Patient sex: F
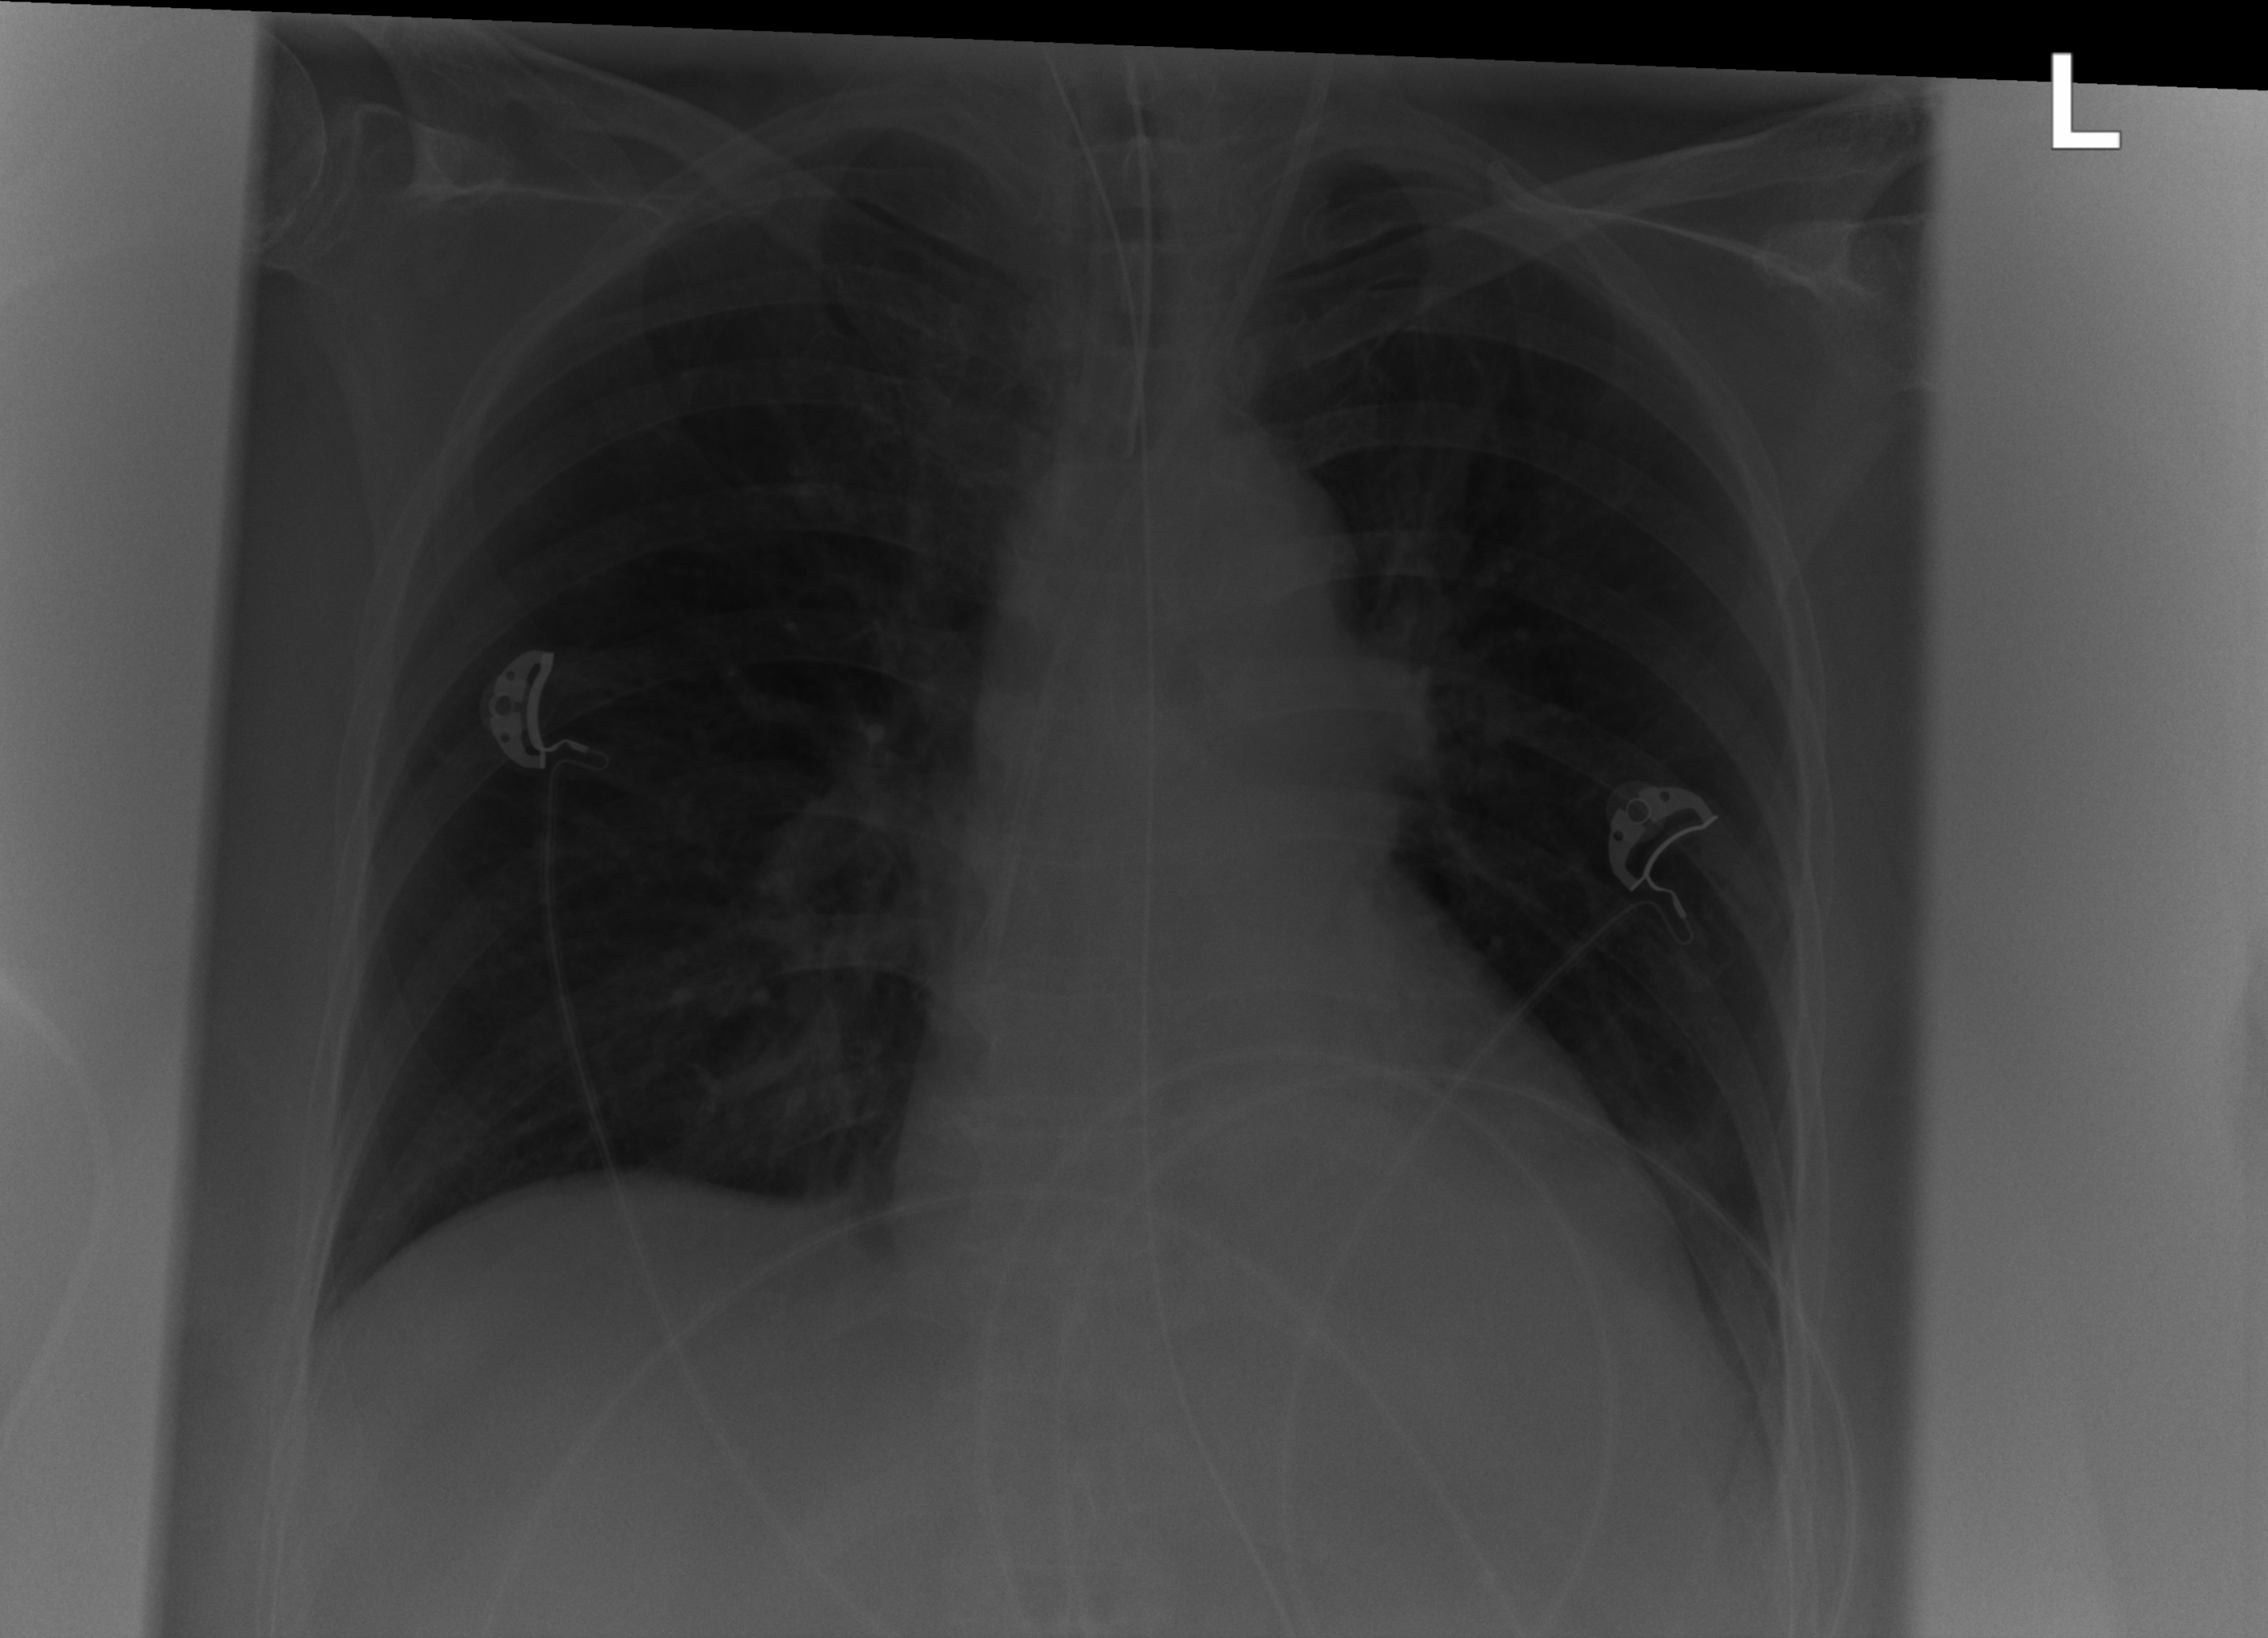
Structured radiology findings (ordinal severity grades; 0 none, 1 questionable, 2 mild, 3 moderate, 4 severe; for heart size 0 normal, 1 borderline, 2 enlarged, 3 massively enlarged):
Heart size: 0
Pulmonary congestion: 0
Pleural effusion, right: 0
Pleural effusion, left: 0
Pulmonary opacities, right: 0
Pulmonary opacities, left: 0
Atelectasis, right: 2
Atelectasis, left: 0